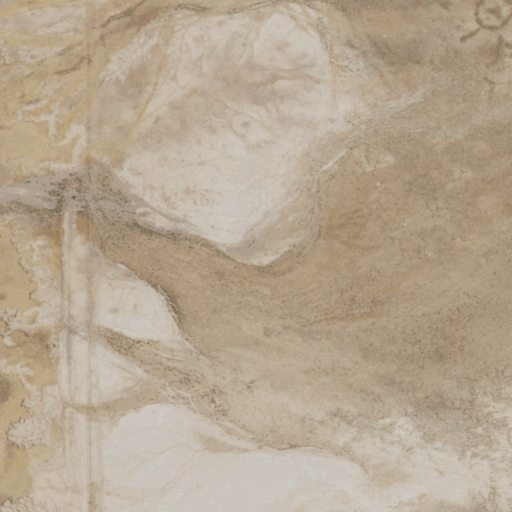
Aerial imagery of valley in New Mexico named Volcano Draw containing barren land and grassland